一年级 · 算术
图列式计算。

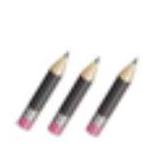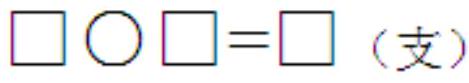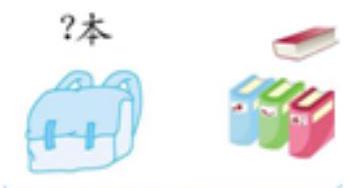
答案: 1.15-3=12$ (支)

​    $16-4=12$ (本)